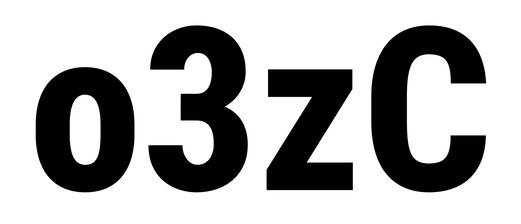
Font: Roboto_Condensed_ExtraBold